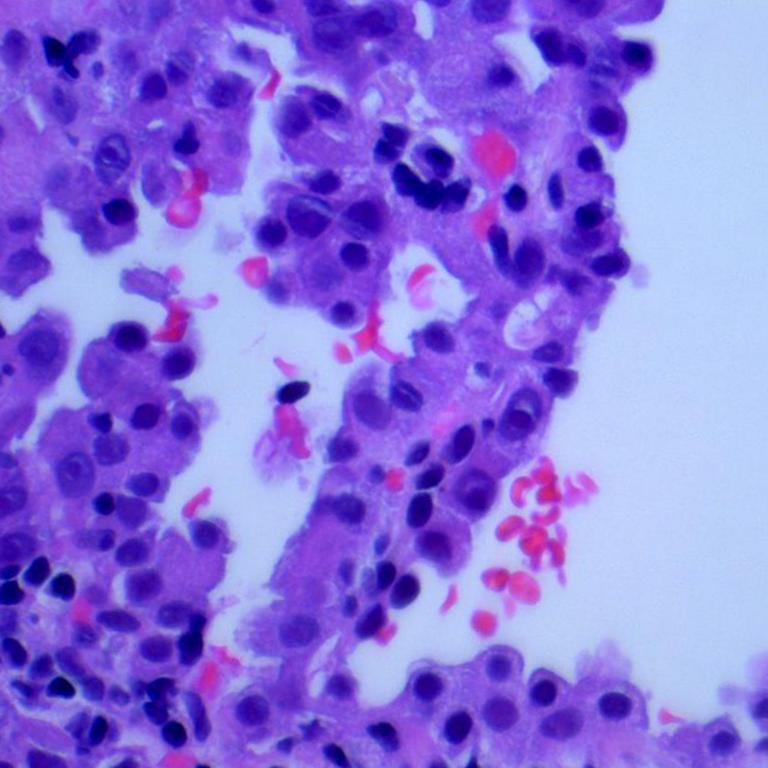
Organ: lung
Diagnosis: adenocarcinomas